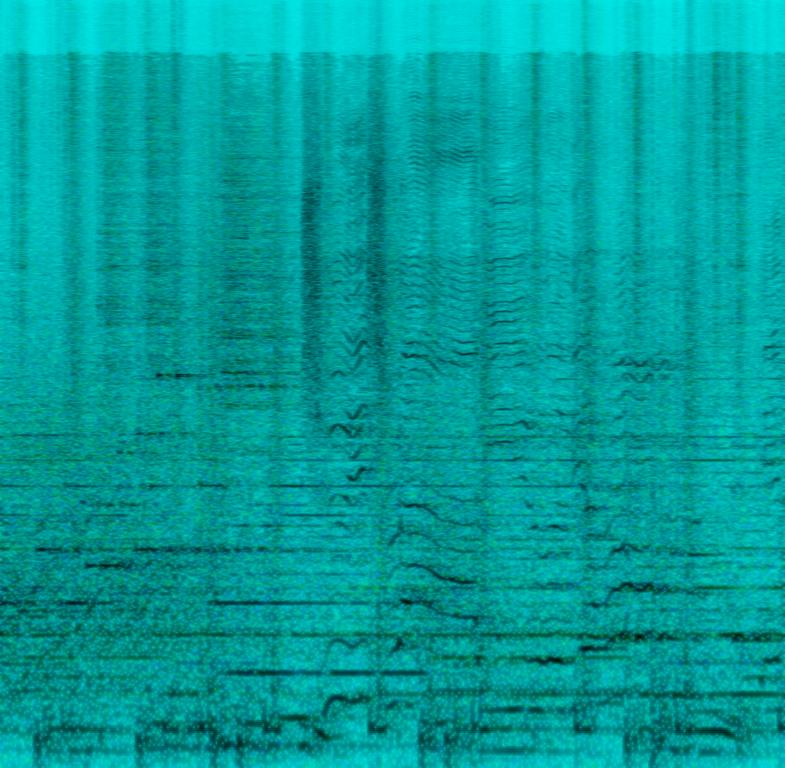
This alternative rock song features a male voice singing the main melody. This is accompanied by percussion playing a simple beat. A shaker is played on every count. At the beginning, a scratch slide is played on the distortion guitar. The bass plays notes in groups of three on the first and second counts of each bar. A keyboard plays repetitive fills in between lines. The voice is emotive and the feel of this song is psychedelic. The audio quality is low. This song can be played in a night driving scene in a movie.